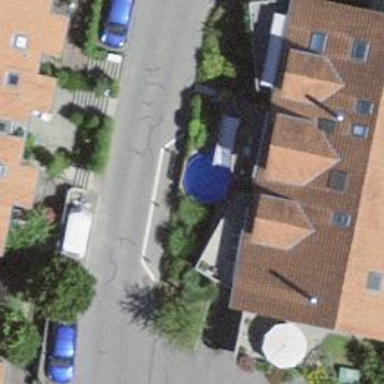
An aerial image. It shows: Terrace building.